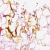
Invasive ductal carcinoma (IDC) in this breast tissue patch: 0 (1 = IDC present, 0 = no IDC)